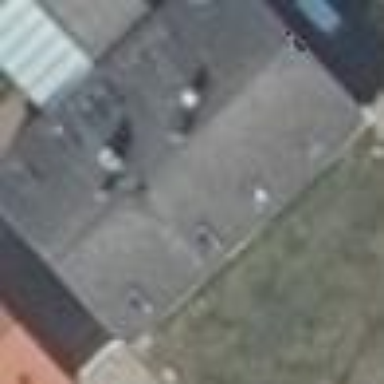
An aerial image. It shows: Semidetached house with gabled roof.